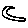
Label: moon